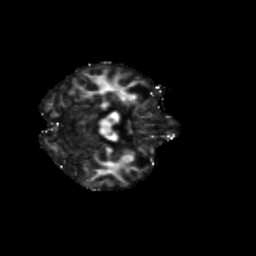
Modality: FA
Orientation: axial
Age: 67
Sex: female
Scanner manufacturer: siemens
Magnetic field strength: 3 T
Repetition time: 4.71 s
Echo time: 0.0906 s